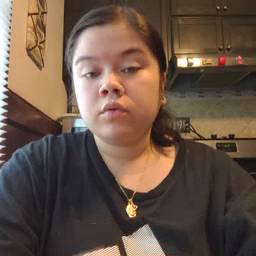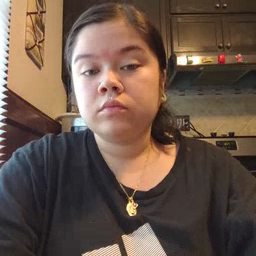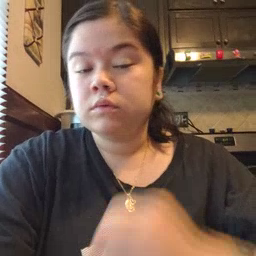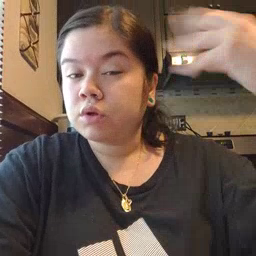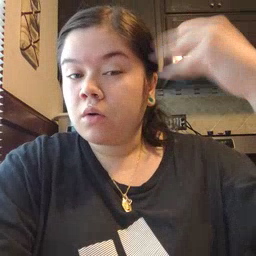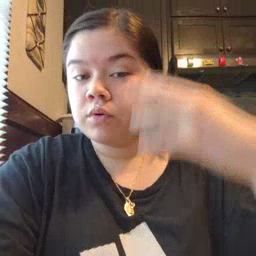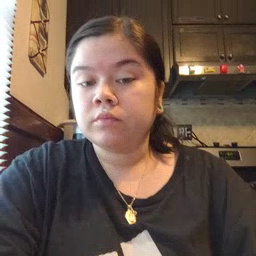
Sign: shower